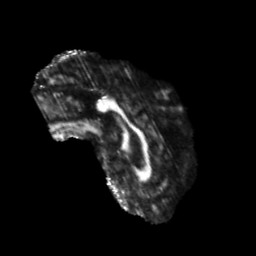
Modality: FA
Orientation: sagittal
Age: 78
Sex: female
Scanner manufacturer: siemens
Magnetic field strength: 3 T
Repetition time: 5.25 s
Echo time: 0.08 s